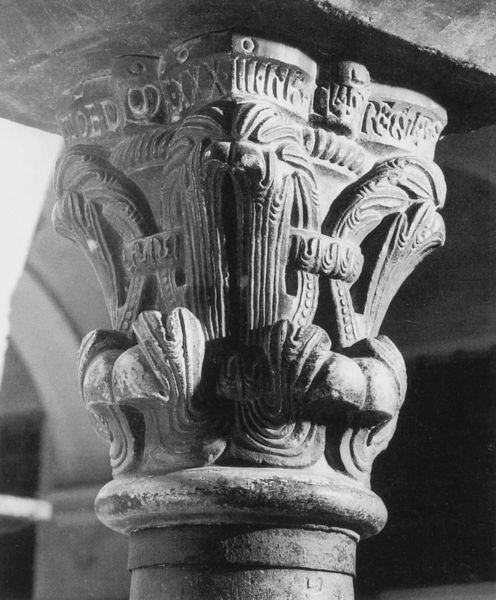
Titel: S. Piedro ed Orso, Kapitelle im Kreuzgang
Standort: Aosta, S. Piedro ed Orso (EU - I - Piemont)
Schlagwörter: weiß, säule, zeichen, rose, muster, ornament, sockel, stein, kirche, sonne, pflanze, rund, schrift, pilaster, rundbogen, zahlen, ornamente, foto, fotografie, bögen, komposit, buchstaben, kapitell, photo, fries, antik, schwart, römisch, kapitel, akanthus, korintisch, tragend, jesse, abschluss, pilar, g